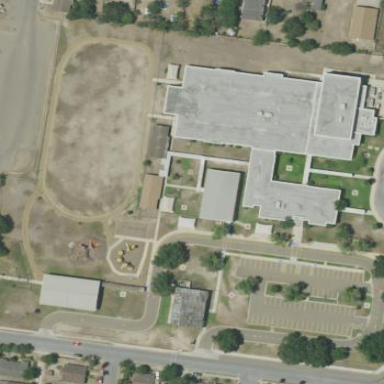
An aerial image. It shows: School.